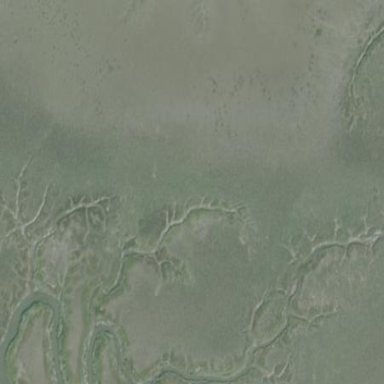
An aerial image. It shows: Saltmarsh wetland with tidal influence.